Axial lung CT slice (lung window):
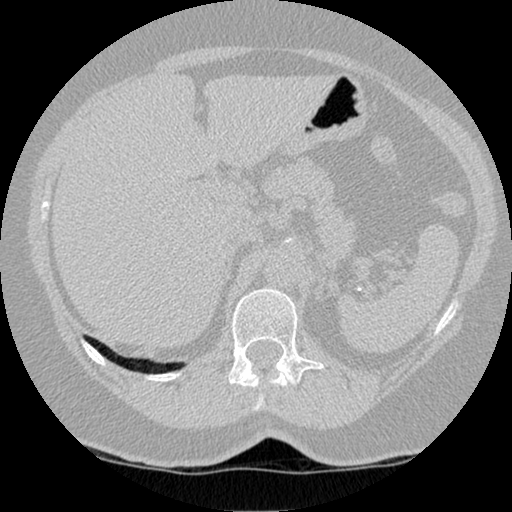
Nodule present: no